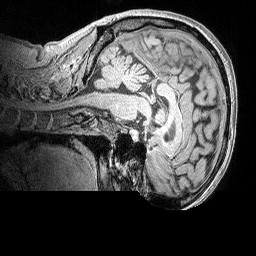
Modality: MP2RAGE
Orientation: sagittal
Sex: female
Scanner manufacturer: siemens
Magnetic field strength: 3 T
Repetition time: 5 s
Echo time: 0.00292 s